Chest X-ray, PA view. Patient: 46 years old, sex F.
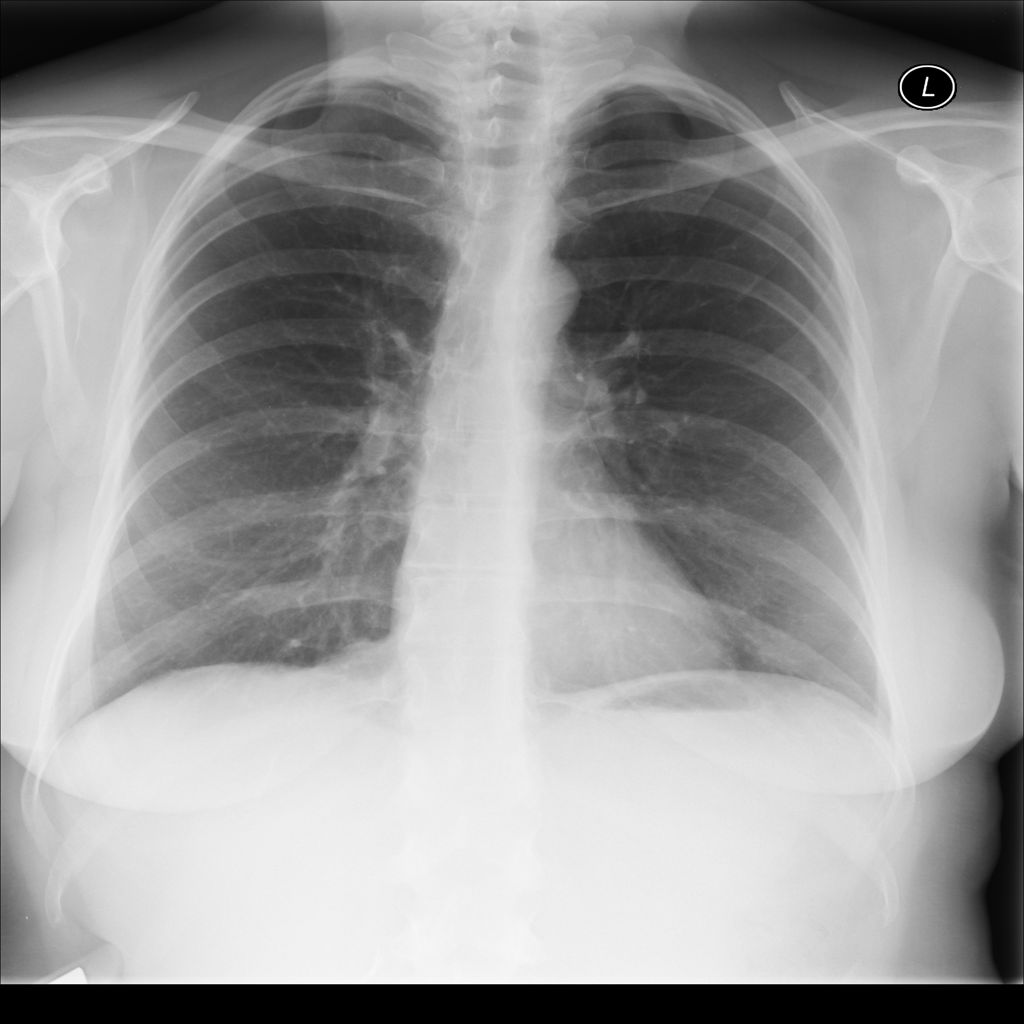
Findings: Pneumothorax